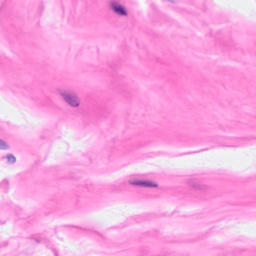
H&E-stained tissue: Breast